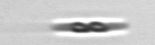
Label: pennate